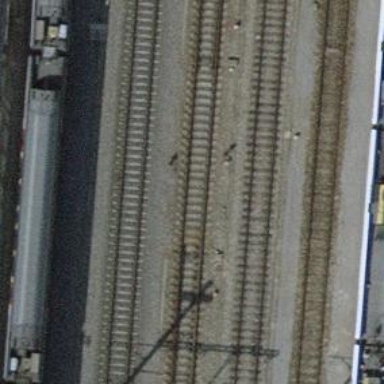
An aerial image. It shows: Single-track electrified railway with contact line.